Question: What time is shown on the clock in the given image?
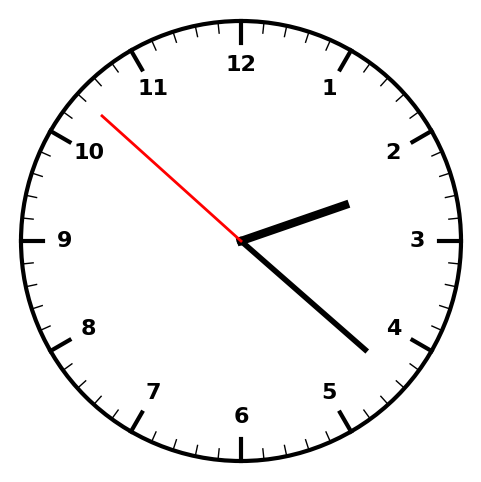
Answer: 02:21:52